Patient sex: F
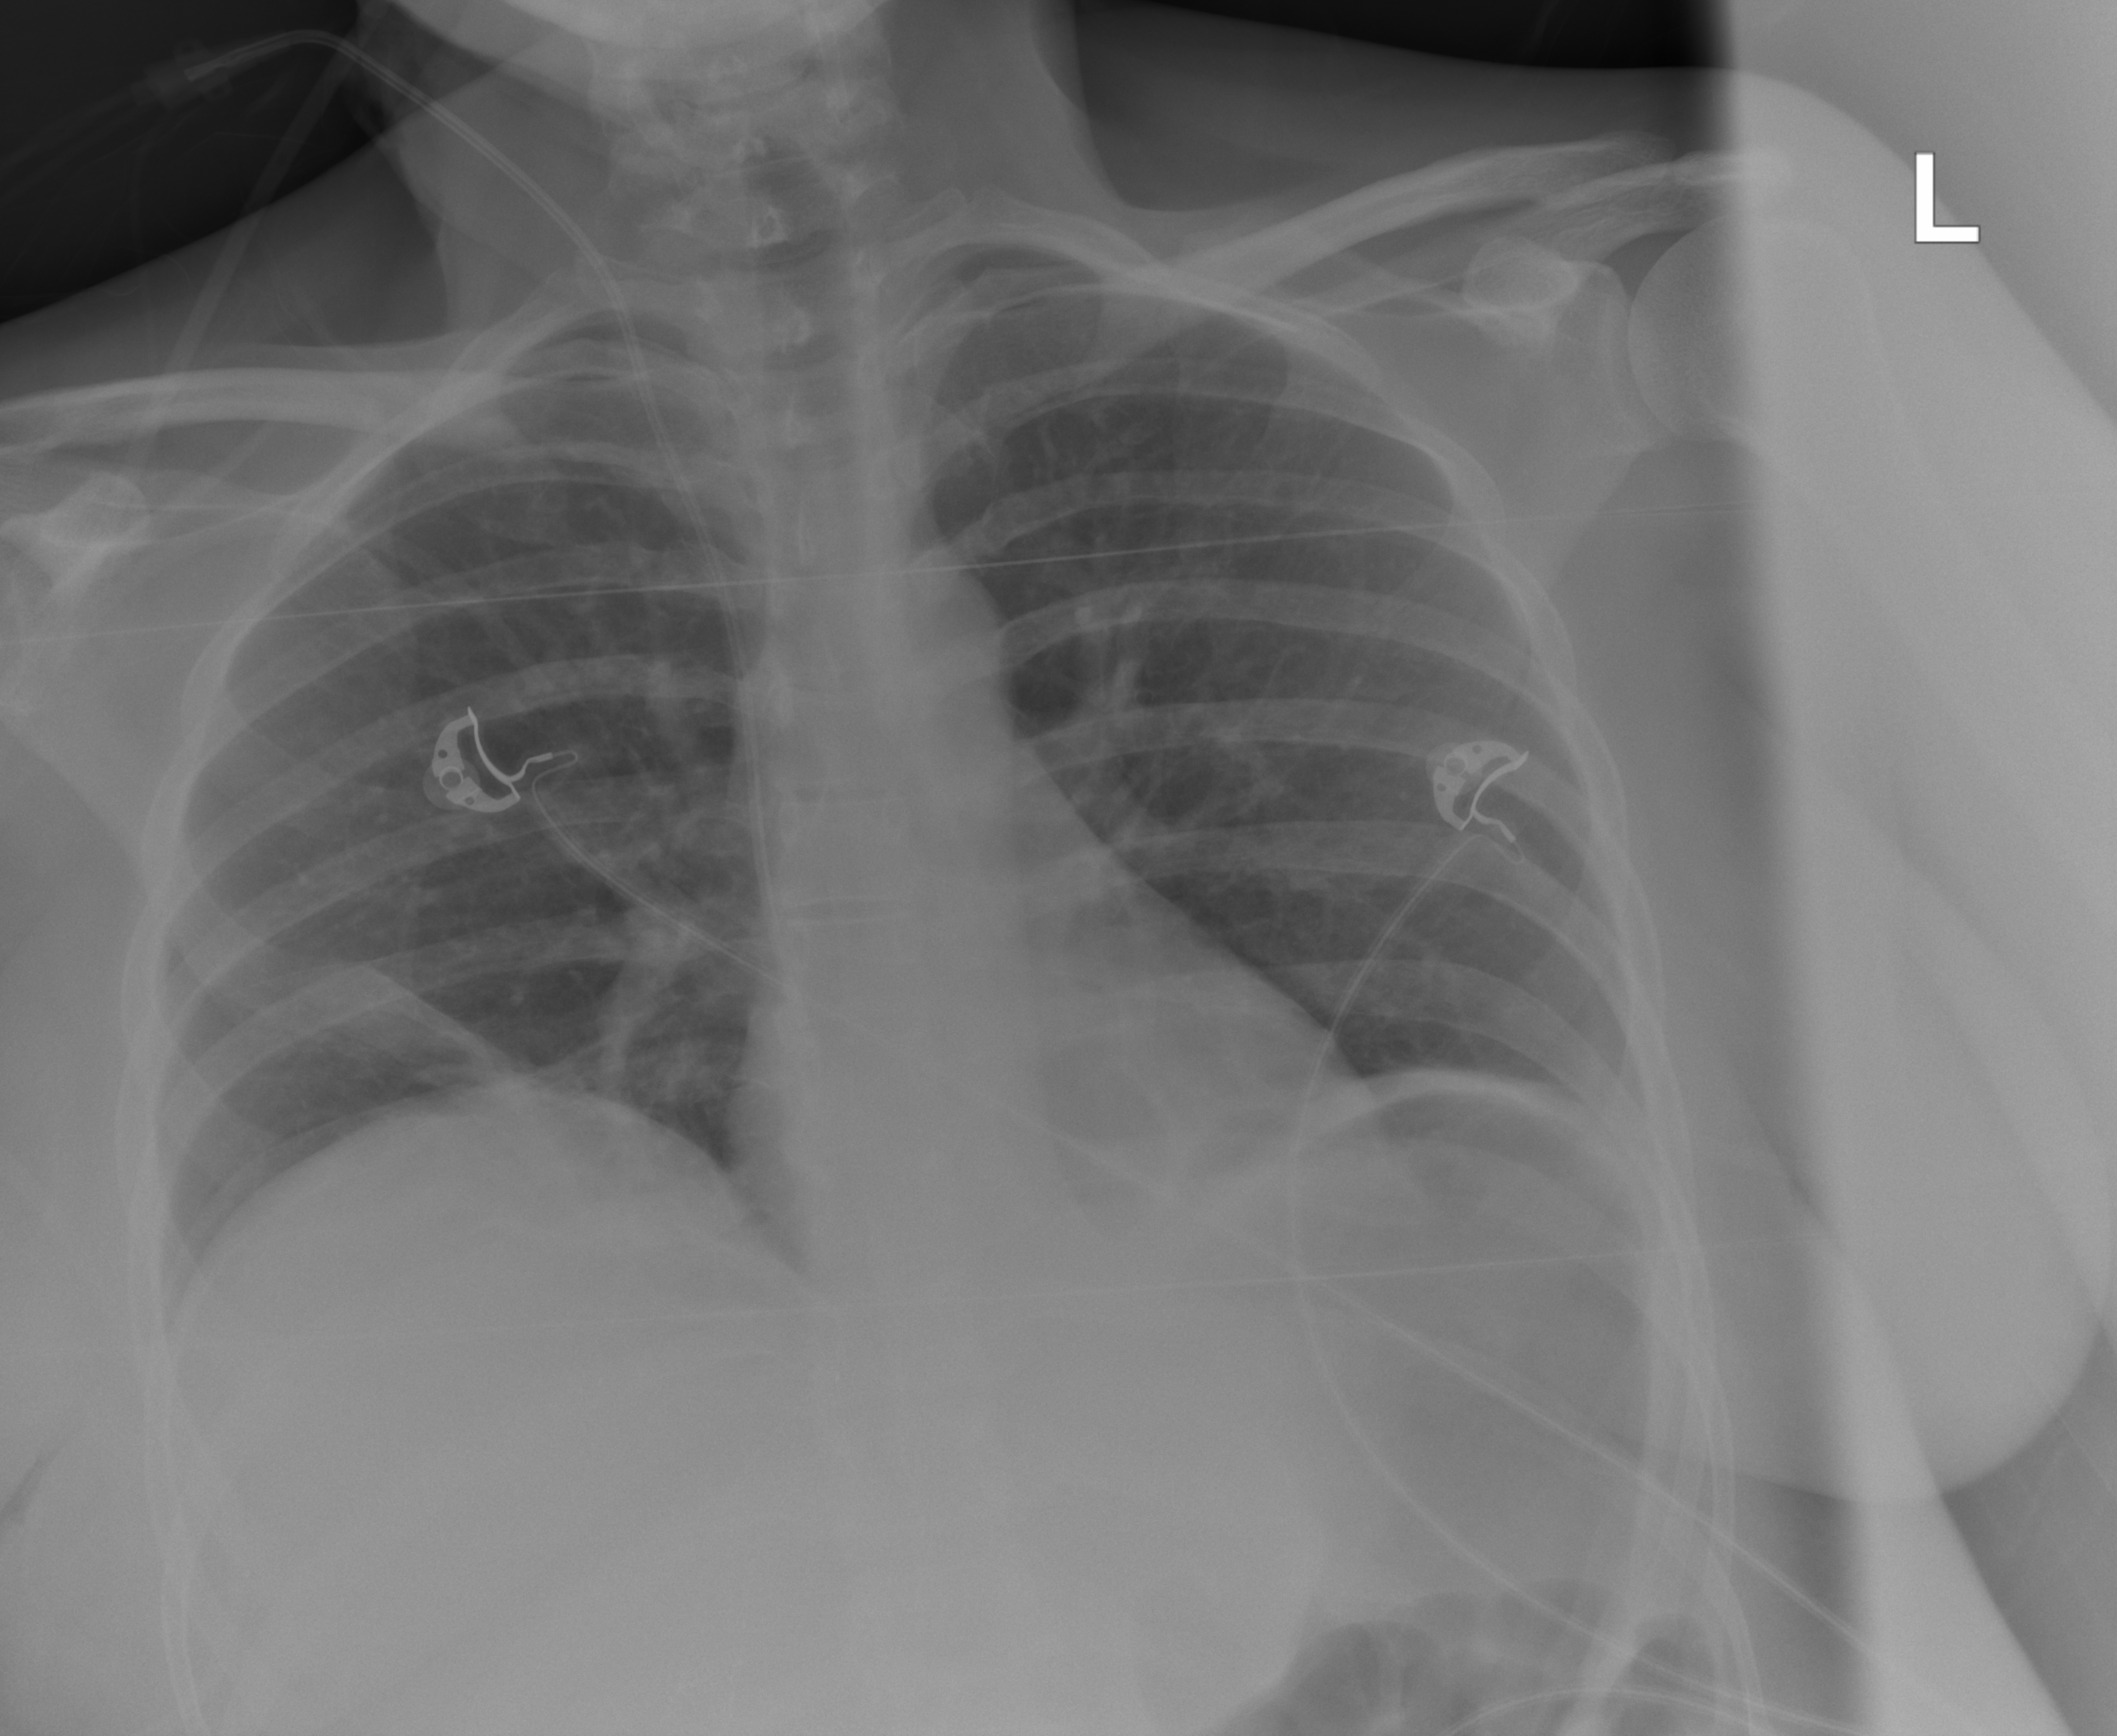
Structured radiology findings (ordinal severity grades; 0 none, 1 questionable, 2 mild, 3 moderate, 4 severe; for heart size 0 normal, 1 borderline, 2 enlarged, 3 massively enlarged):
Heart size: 0
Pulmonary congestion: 2
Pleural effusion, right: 0
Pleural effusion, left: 0
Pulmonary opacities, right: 0
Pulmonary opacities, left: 0
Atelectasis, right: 2
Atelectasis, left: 0